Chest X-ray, AP view. Patient: 65 years old, sex F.
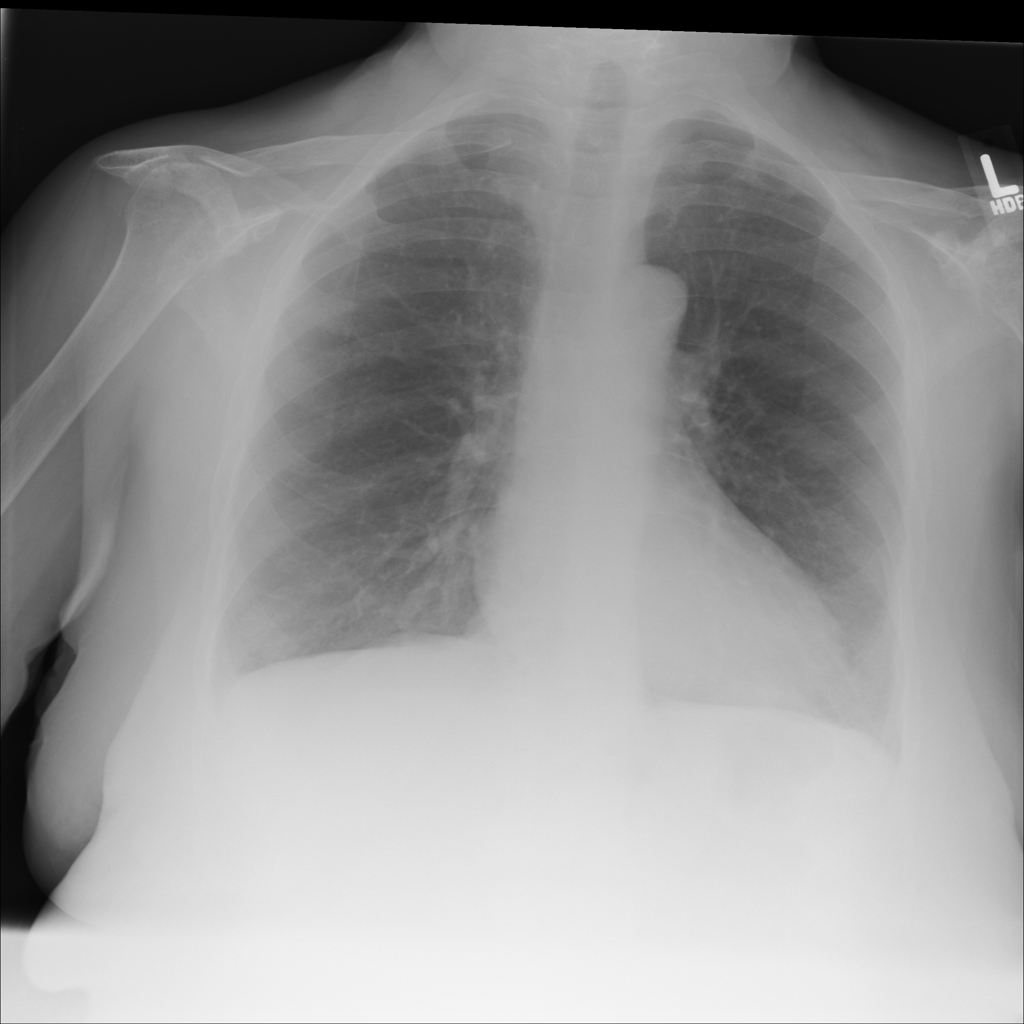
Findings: No Finding